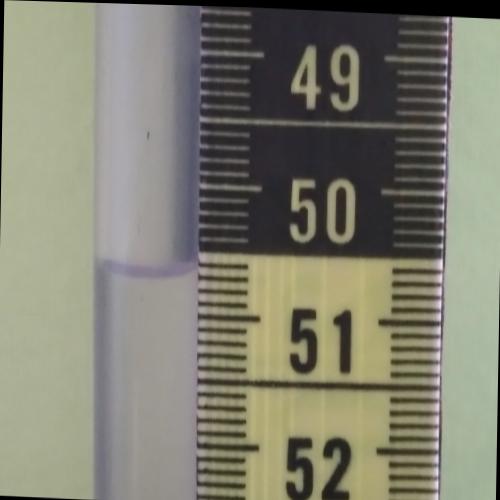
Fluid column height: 50.7 cm